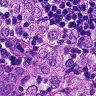
Metastatic tissue present: yes